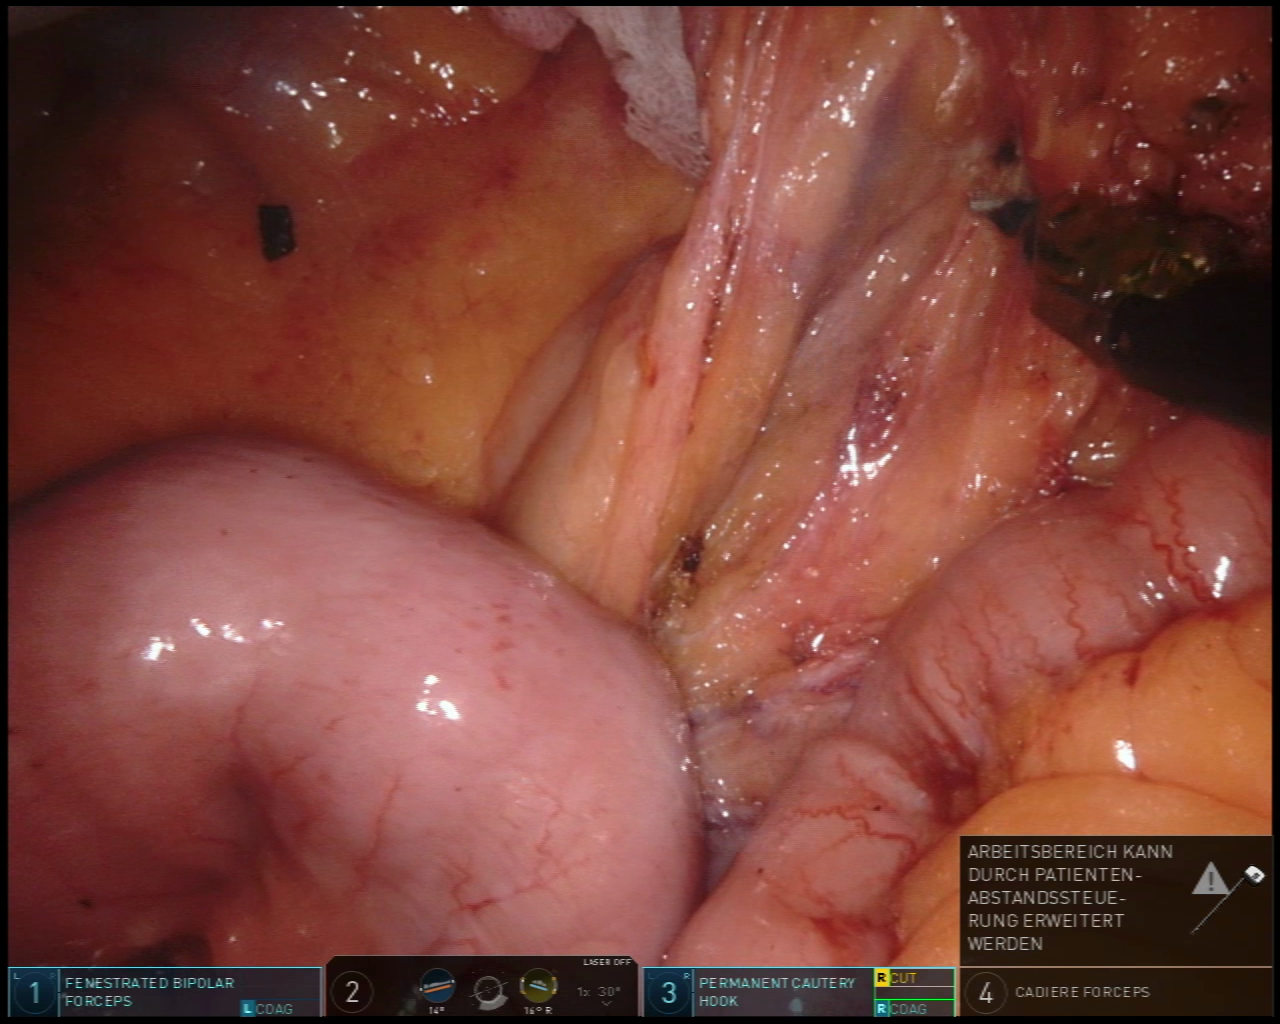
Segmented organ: intestinal_veins
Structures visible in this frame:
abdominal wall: no
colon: no
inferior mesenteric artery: no
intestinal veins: yes
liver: no
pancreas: no
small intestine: yes
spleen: no
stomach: no
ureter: no
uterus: no
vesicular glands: no